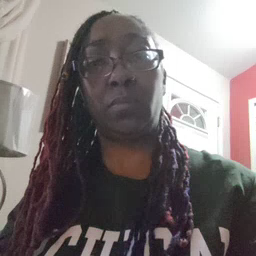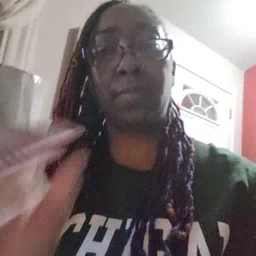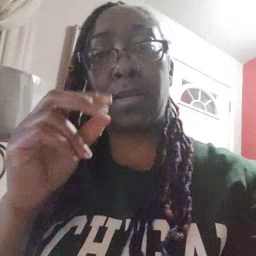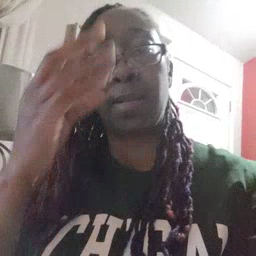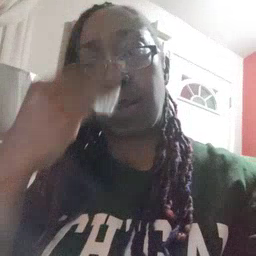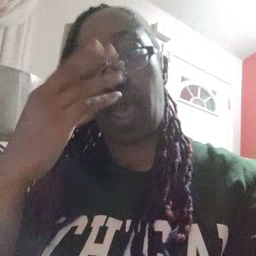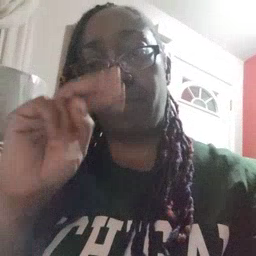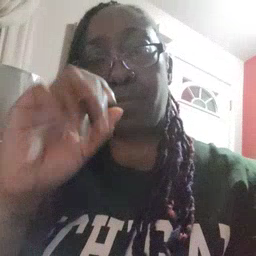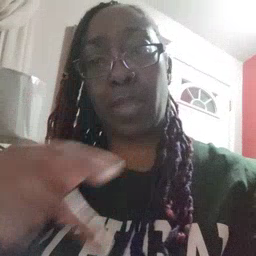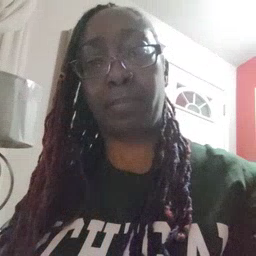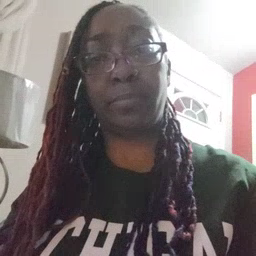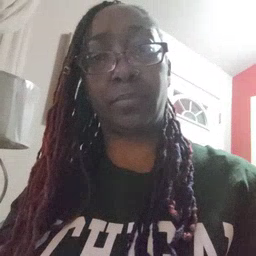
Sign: nap